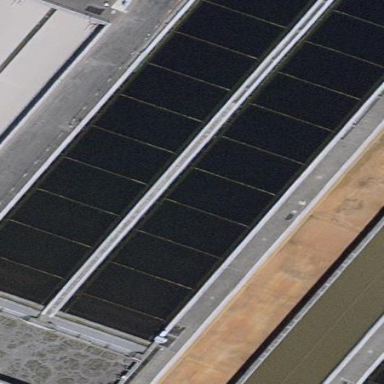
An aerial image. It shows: Image of wastewater.